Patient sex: M
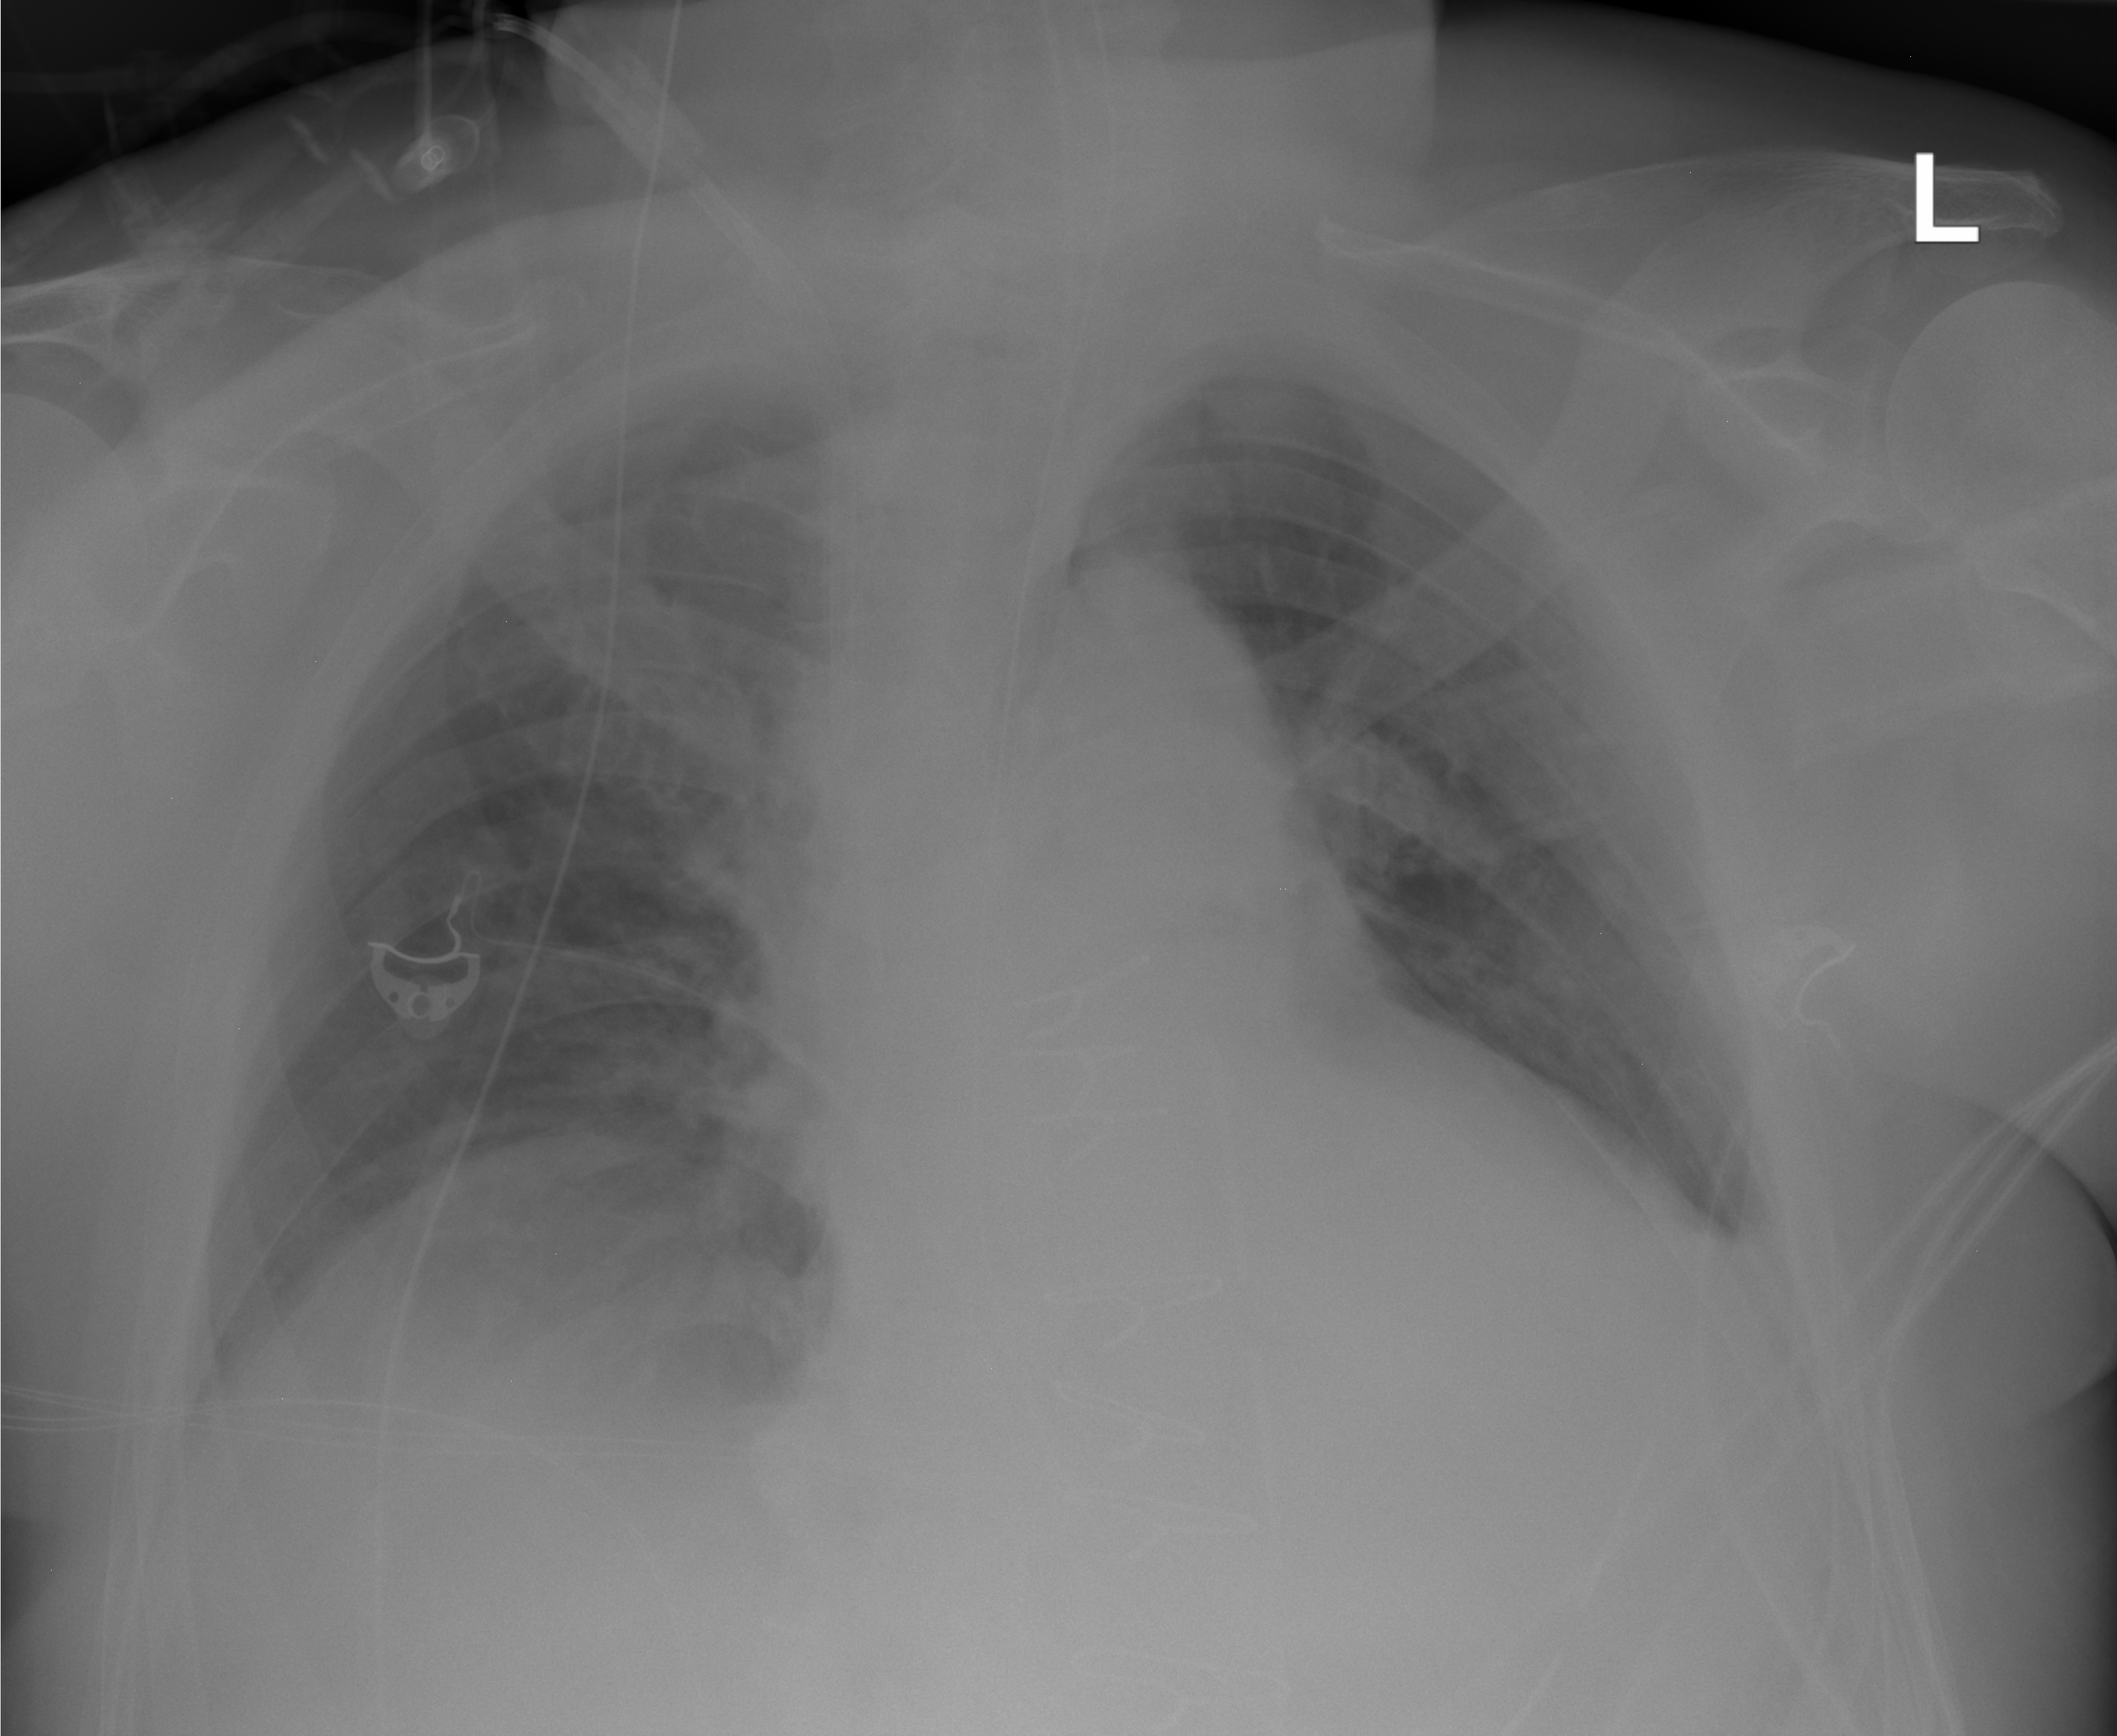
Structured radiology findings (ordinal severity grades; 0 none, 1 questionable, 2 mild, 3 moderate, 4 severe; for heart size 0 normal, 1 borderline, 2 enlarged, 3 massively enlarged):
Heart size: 2
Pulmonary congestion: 1
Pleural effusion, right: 1
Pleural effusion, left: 2
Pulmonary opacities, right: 1
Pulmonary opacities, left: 1
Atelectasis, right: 1
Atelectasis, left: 1